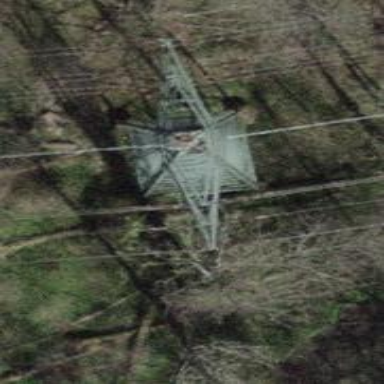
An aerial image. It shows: Power tower.